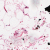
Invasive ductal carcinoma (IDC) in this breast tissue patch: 0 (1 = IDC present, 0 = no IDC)